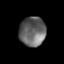
Tissue: prostate
Cell type: Myeloid cells
Senescence score: 0.2639
Nuclear area (px): 759
Mean DAPI intensity: 100.238